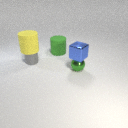
small green metal sphere in front of small gray metal cylinder